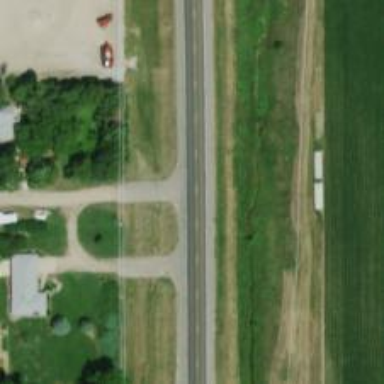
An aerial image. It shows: Primary road with asphalt surface.